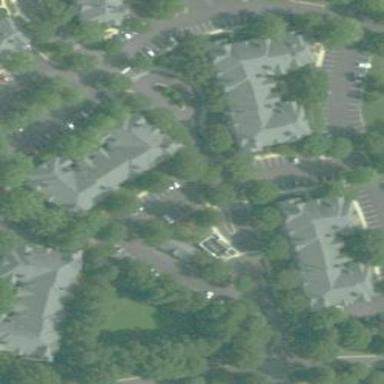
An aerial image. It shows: Residential building.